Question: I've been struggling with this error since the last week. Here it is:
'''
public class MainActivity extends FragmentActivity implements ActionBar.TabListener {
AppSectionsPagerAdapter mAppSectionsPagerAdapter;
ViewPager mViewPager;
@Override
protected void onCreate(Bundle savedInstanceState) {
super.onCreate(savedInstanceState);
setContentView(R.layout.activity_main);
mAppSectionsPagerAdapter = new AppSectionsPagerAdapter(getSupportFragmentManager(), getApplicationContext());
mViewPager = (ViewPager) findViewById(R.id.pager);
mViewPager.setAdapter(mAppSectionsPagerAdapter);
...
}
@Override
public boolean onOptionsItemSelected(MenuItem item) {
// Handle item selection
switch (item.getItemId()) {
case R.id.refresh:
mAppSectionsPagerAdapter.onRefresh();
return true;
...
}
public class AppSectionsPagerAdapter extends FragmentPagerAdapter {
private ArrayList<Fragment> fragmentList;
private MainSectionFragment f1, f2;
private SelectedSectionFragment f3;
public AppSectionsPagerAdapter(FragmentManager fm, Context c) {
f3 = new SelectedSectionFragment();
f2 = new MainSectionFragment();
f1 = new MainSectionFragment();
fragmentList = new ArrayList<Fragment>();
fragmentList.add(f1);
fragmentList.add(f2);
fragmentList.add(f3);
...
}
public void onRefresh(){
MainSectionFragment fragment = (MainSectionFragment)fragmentList.get(0);
fragment.fetchList();
}
...
}
public class MainSectionFragment extends Fragment implements CallbackListener {
public View onCreateView(LayoutInflater inflater, ViewGroup container, Bundle savedInstanceState) {
//some initialization
c = getActivity().getApplicationContext(); // tested and it gets initialized
System.out.println(""+hashCode());
...
}
void fetchList() {
System.out.println(""+hashCode());
android.support.v4.app.FragmentManager manager = getActivity().getSupportFragmentManager();
...
}
}
'''

I navigate from 'ActivityMain' and it dies. When I get back the list is scrollable vertically and horizontally. If I click refresh button 'NullPointerException' arises. I've debugged the program. 'OnCreateView()' is called when I return from SettingsActivity, but when I click refresh button, every field of 'MainSectionFragment' becomes .
Printed hashcodes before exception:
'''
05-25 01:54:37.190: I/System.out(5982): <PHONE> //onCreateView()
05-25 01:54:42.680: I/System.out(5982): <PHONE> //fetchList()
'''
Can't understand why are these objects different.
Let me know if my question is not clear.
I have checked 'Don't keep activities' option in dev tools. I have verified that MainActivitys 'onCreate' is called after going back from SettingsActivity
Going to SettingsActivity the fragments. Returning from SettingsActivity
the fragments again.
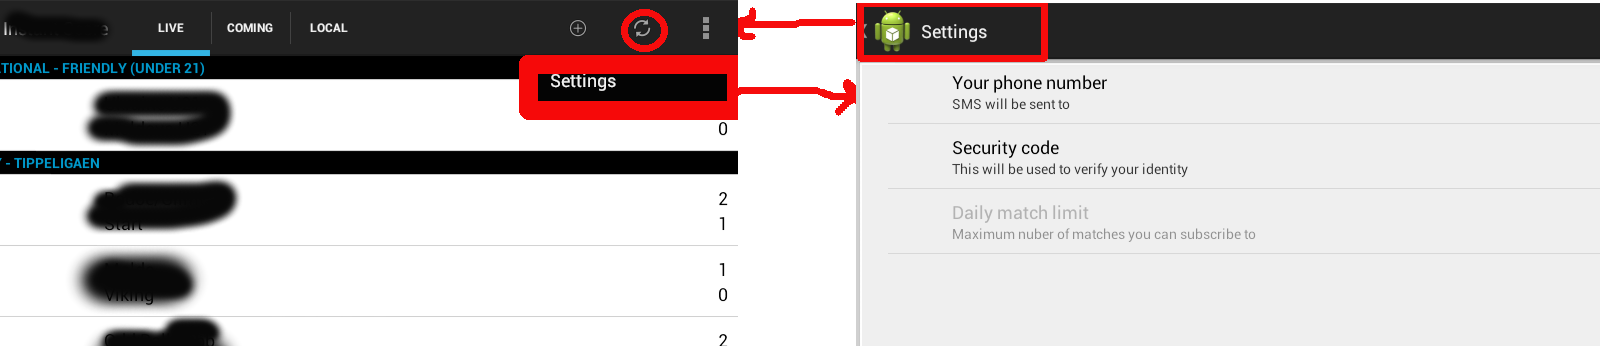
Answer: Even though the original answer got pretty close to answering properly, I wanted to edit to bring some knowledge to the case.
The Fragment stack works (under a certain point of view) very similarly to the activity. As fragments are also automatically destroyed and re-created by the framework and have their state saved via the 'Bundles' that get passed around the callbacks (savedInstanceState).
So what's happening is that even though, the activity is being re-created and a new Adapter being called, when supplying Fragments to the ViewPager the adapter first calls 'findFragmentByTag' to the 'FragmentManager' so that the saved states can be re-created, and it only calls 'public Fragment getItem(int position)' if there's none.
So the fragments that you see on the screen are not the objects that were created during 'AppSectionsPagerAdapter' constructor. Those fragments were never used.
Remember that, even though it sounds odd at first sight, that is a very desirable feature. For example: imagine there's an 'EditText' on the fragment and the user filled it with some text. When the fragments gets destroyed, that value will be saved on the 'Bundle', and when restored the value is still there.
"Can't understand why are these objects different." because that's how the framework operates. Fragments are objects that can be destroyed/re-created by the Framework.
99% chances of what is happening is:
- - - - - - - - - - 'refresh'-
The most direct (and cleaner) way to fix your code will be to make the Fragment handle the menu, simply simple put this in the fragment code, and remove the menu stuff from the activity:
'''
onCreate(Bundle savedInstance){
setHasOptionsMenu(true);
}
onOptionsItemSelected(MenuItem item){
if(item.getItemId() == R.id.refresh){
.. do your stuff here
return true;
} else return super.refresh(item);
}
'''
If for some reason that you did not explain you really really must handle the menu in the activity there're other options:
For example: you could send a 'LocalBroadcast' from the activity and have the fragment register/unregister a 'BroadcastReceiver' during onResume/onPause
Or another nice trick: the 'FragmentPagerAdater' uses the following method to create fragment TAG for the 'FragmentManager':
'''
private static String makeFragmentName(int viewId, long id) {
return "android:switcher:" + viewId + ":" + id;
}
'''
so then you can add this to your activity and call:
'''
(MainSectionFragment)getSupportFragmentManager().
findFragmentByTag(
makeFragmentName(R.id.pager, mAppSectionsPagerAdapter.getItemId(0)))
.fetchList();
'''